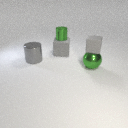
large gray metal cylinder in front of large gray rubber cube